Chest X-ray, PA view. Patient: 69 years old, sex F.
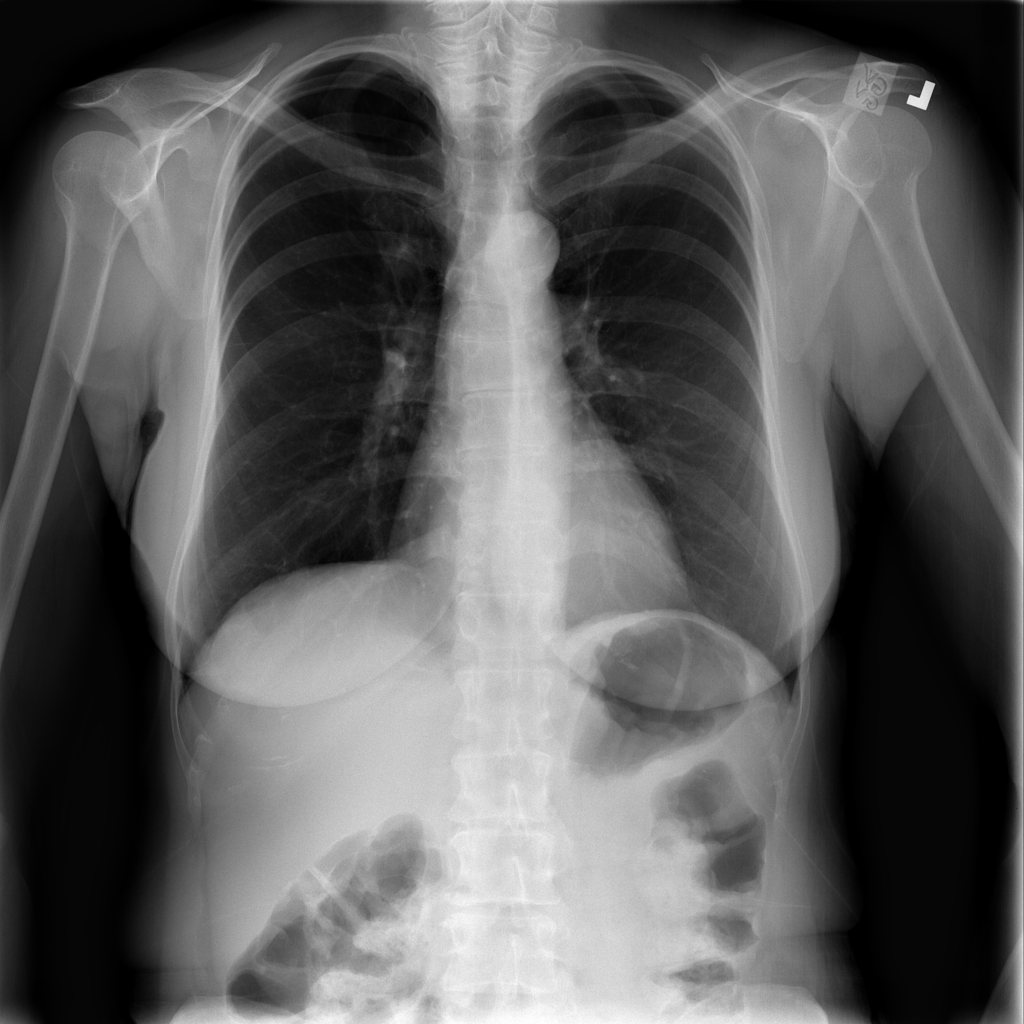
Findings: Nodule